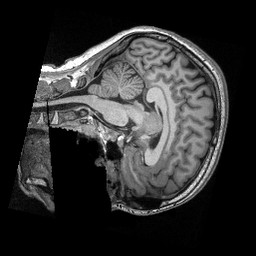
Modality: T1w
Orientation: sagittal
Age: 21
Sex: female